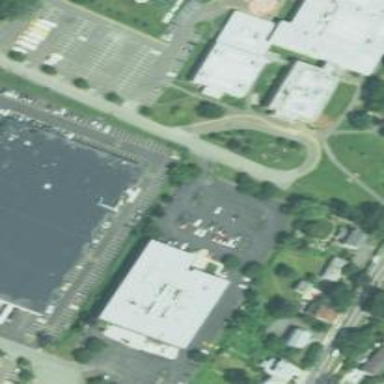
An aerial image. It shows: Parking area.